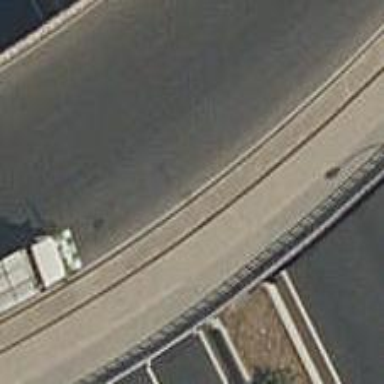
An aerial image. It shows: Asphalt road on secondary bridge that leads to roundabout.